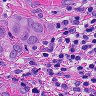
Metastatic tissue present: yes